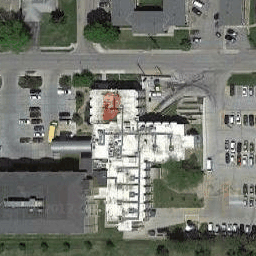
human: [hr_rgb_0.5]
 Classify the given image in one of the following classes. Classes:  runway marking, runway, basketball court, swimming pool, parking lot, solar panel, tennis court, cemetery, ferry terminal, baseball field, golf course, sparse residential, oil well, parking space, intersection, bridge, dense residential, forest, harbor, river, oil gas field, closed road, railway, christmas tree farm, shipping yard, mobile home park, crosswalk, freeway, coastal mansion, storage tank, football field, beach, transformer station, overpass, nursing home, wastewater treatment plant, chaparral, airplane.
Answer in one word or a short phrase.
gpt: nursing home